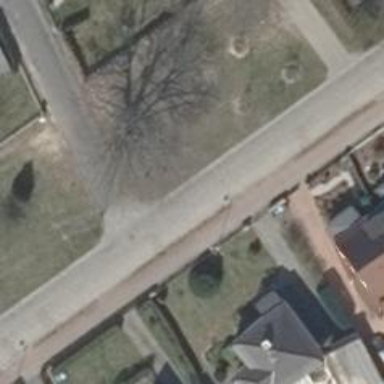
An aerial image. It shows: Residential road.